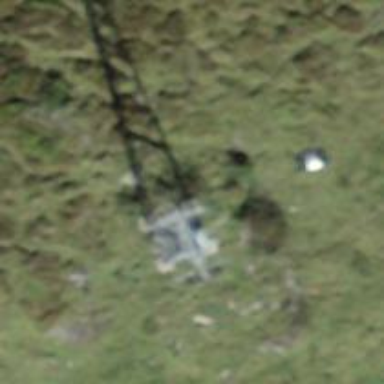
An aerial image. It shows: Pylon used for aerialway.